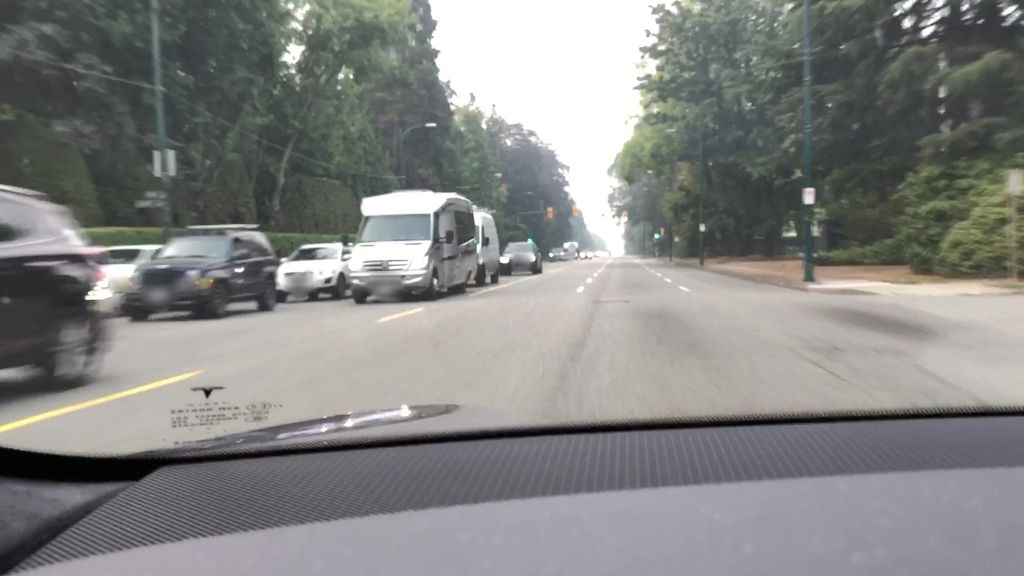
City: vancouver